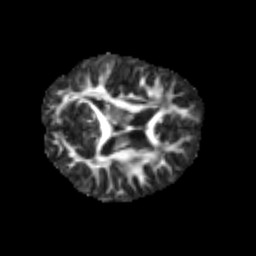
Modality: FA
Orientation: axial
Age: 7
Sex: male
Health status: healthy